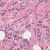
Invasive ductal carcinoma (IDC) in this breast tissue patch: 1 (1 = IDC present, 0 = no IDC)